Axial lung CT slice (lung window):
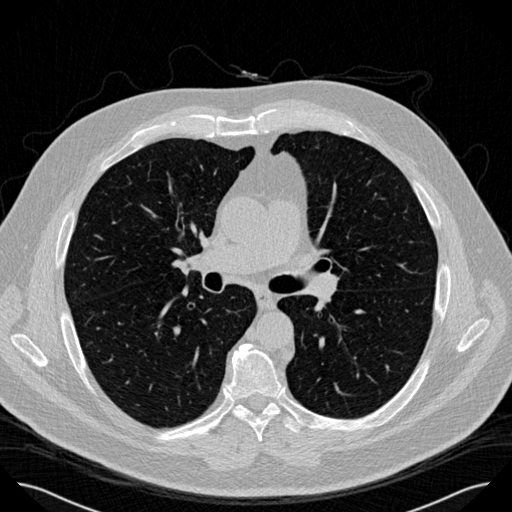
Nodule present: no